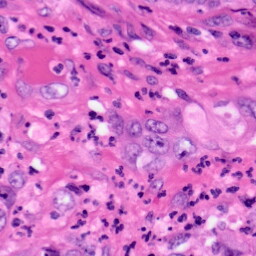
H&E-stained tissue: Pancreatic